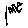
Label: line